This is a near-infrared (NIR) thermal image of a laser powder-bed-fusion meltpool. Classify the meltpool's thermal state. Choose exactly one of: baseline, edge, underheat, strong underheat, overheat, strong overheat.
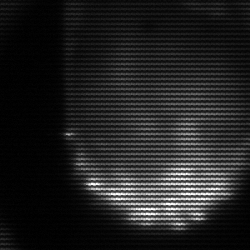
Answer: edge